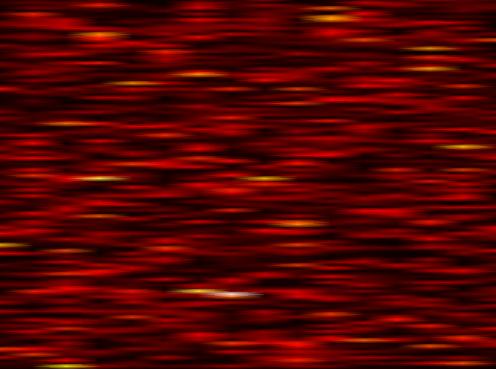
Label: WOLA